Question: I bought a WordPress template and it adds some new "categories" in the WordPress Dashboard.
(Such as "Works", "Trends", "Fashions", "Styles" in the screenshot)
However, I would like to do some modification to them, is that possible?
Is there a way to manage this "categories"?
Or which keyword I could use to search for more information?
Best Regards

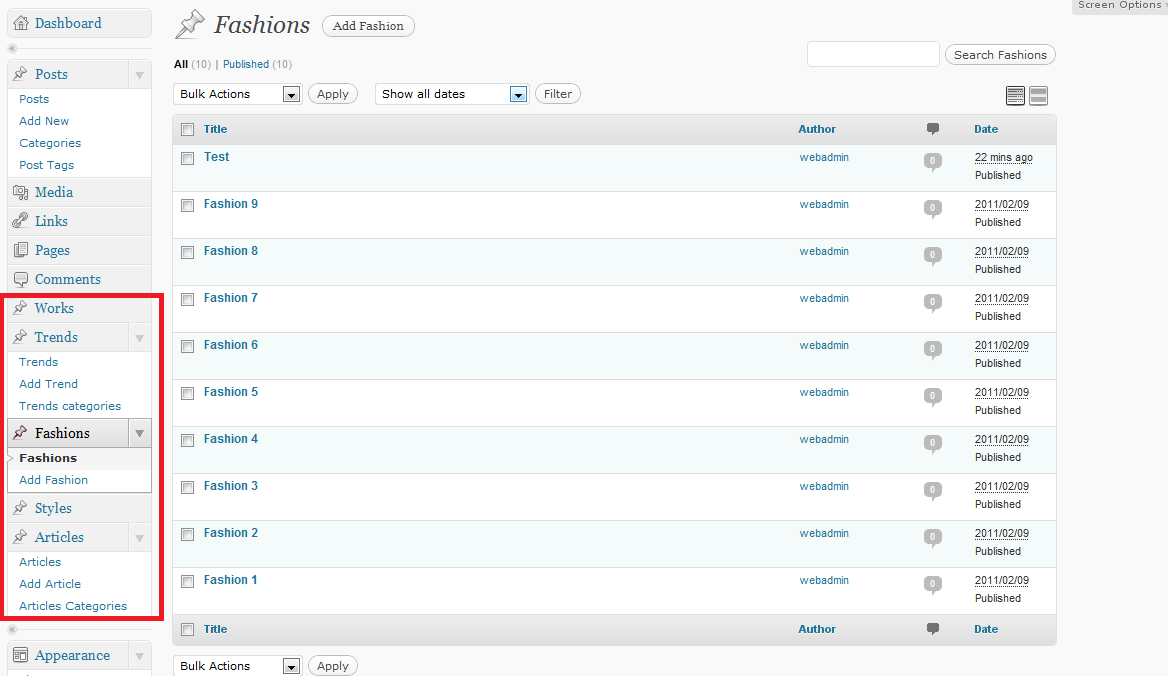
Answer: Those are Custom Post Types - see <URL> for more info.
They're defined in your theme's functions.php file, where you can edit their properties.
Check out this plugin if you want a visual interface raher than messing with code: <URL>